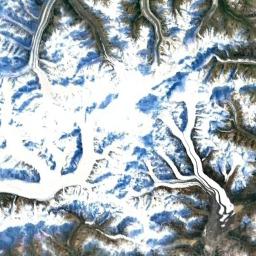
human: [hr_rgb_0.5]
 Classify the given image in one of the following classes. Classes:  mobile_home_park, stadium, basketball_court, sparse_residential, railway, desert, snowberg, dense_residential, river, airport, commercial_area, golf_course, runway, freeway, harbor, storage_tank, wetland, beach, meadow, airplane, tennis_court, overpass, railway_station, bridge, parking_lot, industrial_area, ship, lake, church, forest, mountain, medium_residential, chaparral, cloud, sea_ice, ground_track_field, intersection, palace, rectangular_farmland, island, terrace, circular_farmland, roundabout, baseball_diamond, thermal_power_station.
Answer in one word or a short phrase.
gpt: snowberg